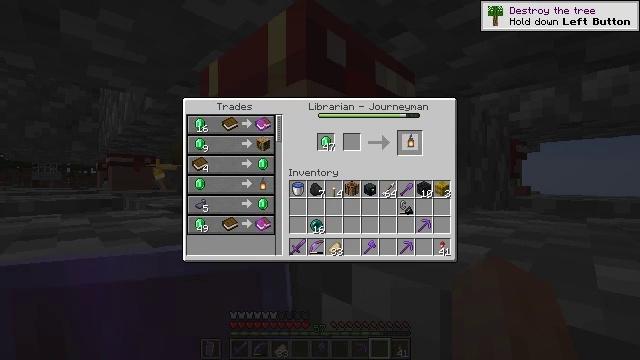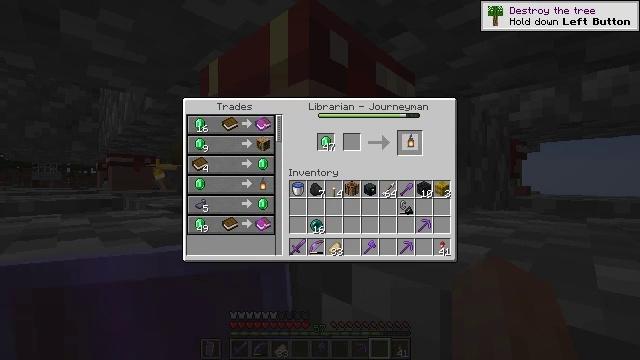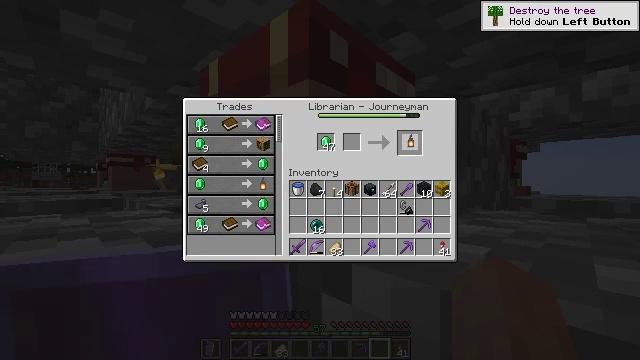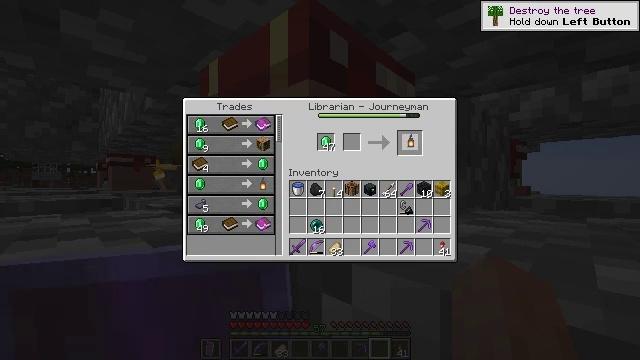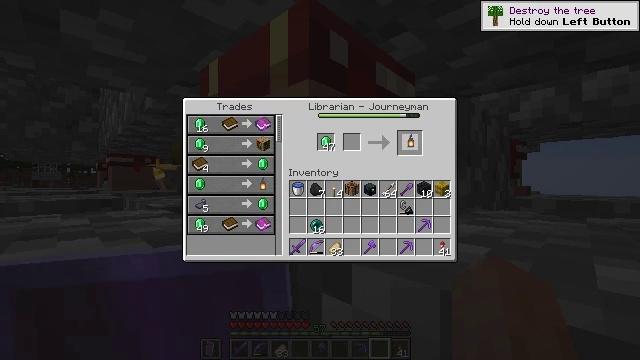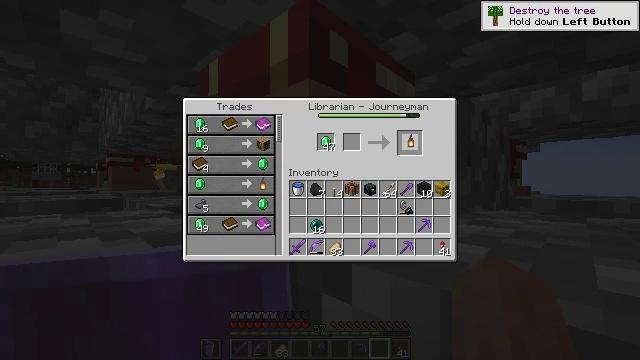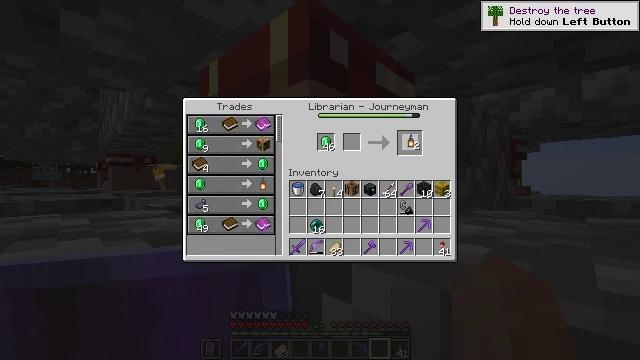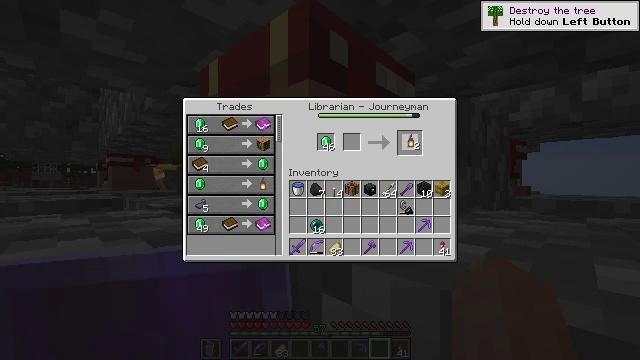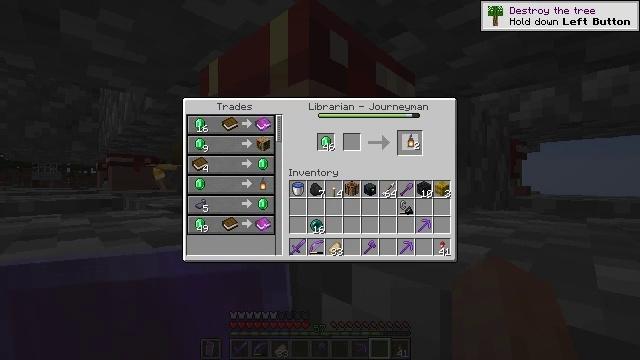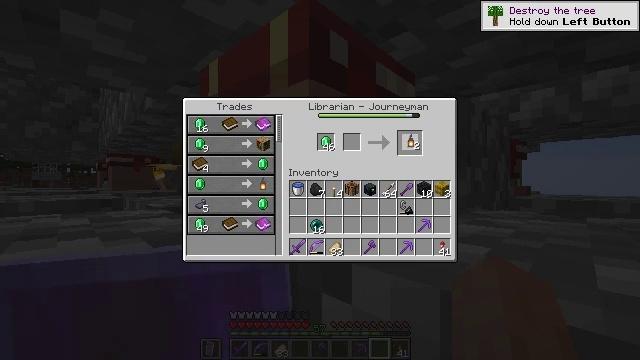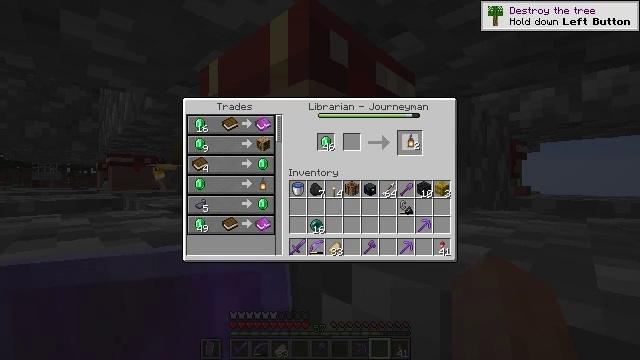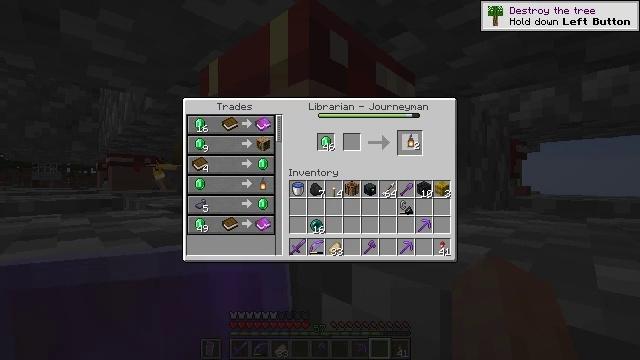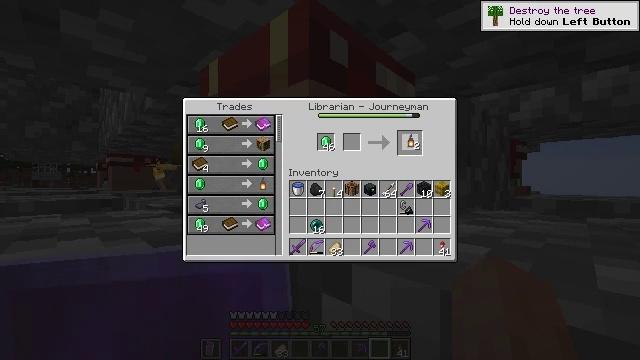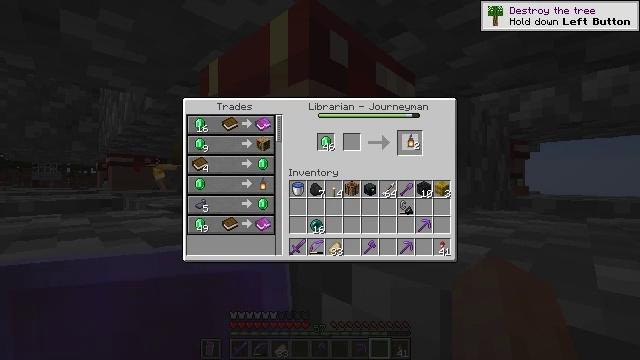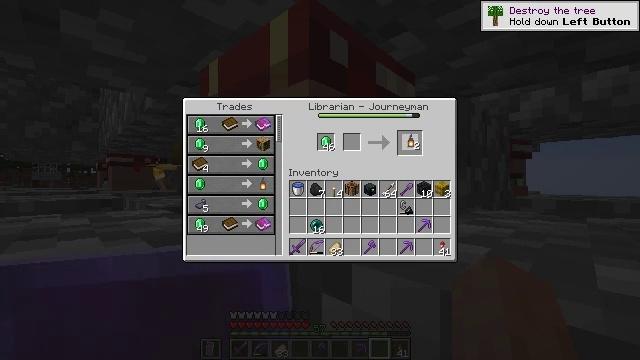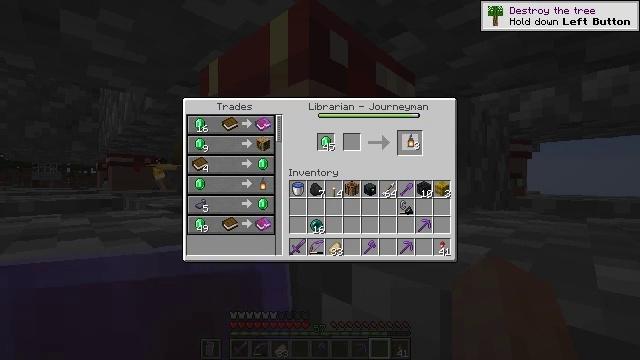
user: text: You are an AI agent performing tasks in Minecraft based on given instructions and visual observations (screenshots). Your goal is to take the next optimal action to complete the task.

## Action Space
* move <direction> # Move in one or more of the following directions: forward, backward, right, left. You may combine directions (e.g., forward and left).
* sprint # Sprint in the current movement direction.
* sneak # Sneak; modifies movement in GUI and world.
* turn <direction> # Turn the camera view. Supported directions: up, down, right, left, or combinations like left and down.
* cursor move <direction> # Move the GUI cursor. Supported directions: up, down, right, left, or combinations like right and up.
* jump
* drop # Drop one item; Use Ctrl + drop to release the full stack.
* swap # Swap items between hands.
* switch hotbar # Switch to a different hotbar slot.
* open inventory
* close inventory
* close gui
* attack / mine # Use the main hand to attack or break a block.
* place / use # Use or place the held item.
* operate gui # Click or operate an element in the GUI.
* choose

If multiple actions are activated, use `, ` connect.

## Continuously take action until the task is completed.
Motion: motion action
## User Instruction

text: Open the crafting table and craft a lantern.
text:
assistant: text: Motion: no_op
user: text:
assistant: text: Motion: attack / mine
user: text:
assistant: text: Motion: attack / mine
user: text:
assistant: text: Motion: attack / mine
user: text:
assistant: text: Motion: attack / mine
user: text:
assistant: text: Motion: no_op
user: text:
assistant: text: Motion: no_op
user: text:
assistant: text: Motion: no_op
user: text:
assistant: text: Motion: no_op
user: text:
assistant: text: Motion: no_op
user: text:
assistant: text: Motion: no_op
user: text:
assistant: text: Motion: attack / mine
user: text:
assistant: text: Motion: attack / mine
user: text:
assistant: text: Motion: attack / mine
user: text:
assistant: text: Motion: no_op
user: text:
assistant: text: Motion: no_op
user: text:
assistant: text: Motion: no_op
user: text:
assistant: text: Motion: no_op
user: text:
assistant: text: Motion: no_op
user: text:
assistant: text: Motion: no_op
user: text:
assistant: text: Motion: no_op
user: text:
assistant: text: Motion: no_op
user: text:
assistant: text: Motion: attack / mine
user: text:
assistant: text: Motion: attack / mine
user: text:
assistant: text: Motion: attack / mine
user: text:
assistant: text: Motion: attack / mine
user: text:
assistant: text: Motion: no_op
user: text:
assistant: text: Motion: no_op
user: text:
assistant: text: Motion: no_op
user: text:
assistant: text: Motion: no_op